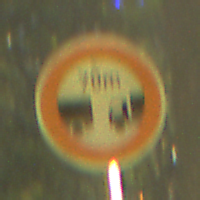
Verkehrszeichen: VerbotUnterschreitenMindestabstand
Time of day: SunriseSunset
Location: Outdoor (Nature)
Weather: PartlyCloudy
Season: NotSpecified
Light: Natural